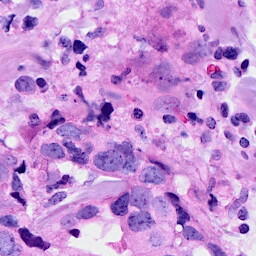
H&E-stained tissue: Breast